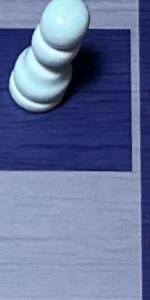
Label: Empty